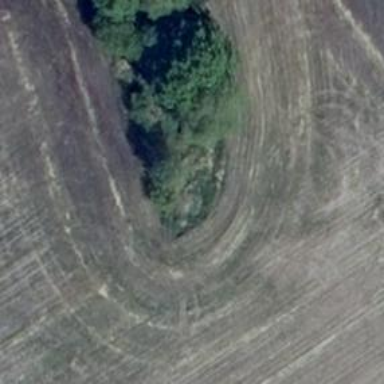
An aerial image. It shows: Hunting stand.